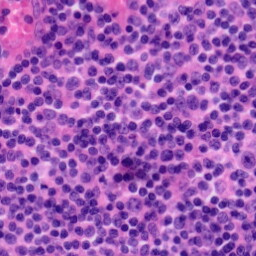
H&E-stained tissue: Tonsil